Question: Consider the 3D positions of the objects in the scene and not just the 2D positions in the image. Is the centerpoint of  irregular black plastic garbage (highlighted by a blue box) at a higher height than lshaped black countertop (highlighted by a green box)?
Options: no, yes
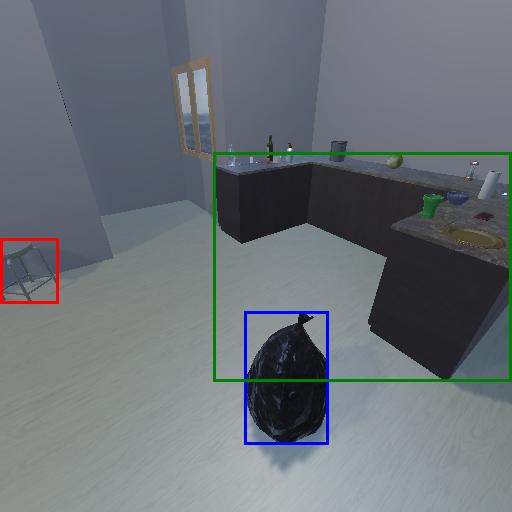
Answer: no